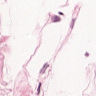
Metastatic tissue present: no